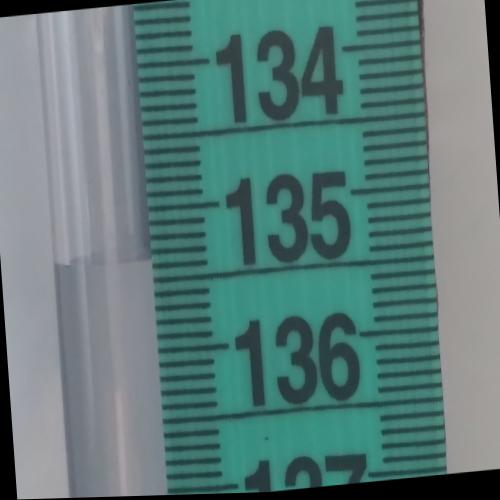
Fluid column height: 135.4 cm